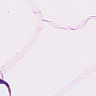
Metastatic tissue present: no